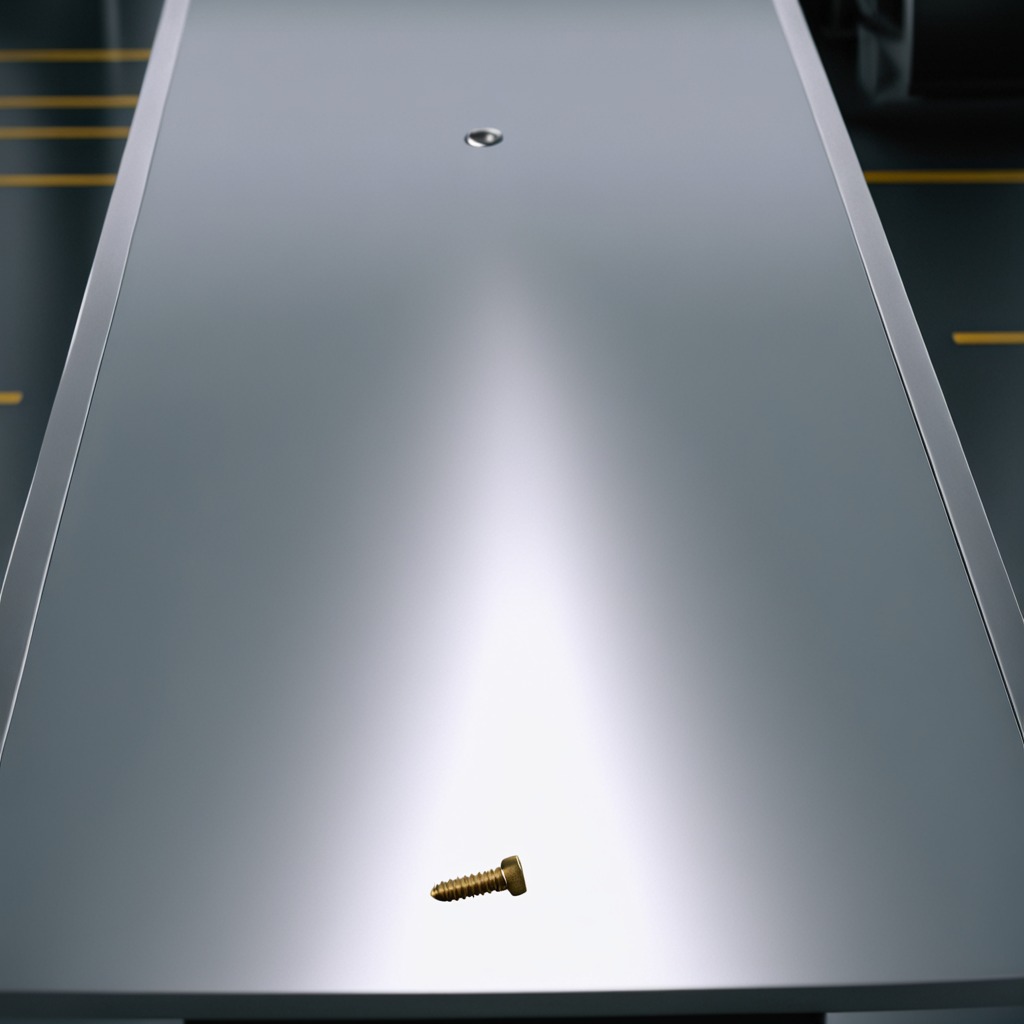
A metal screw is lying on the table.